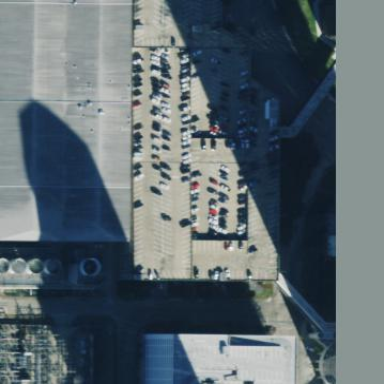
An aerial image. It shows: Multi-storey parking building.